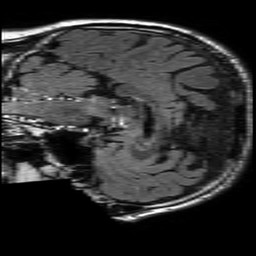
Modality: FLAIR
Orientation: sagittal
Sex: male
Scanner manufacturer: philips
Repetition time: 11 s
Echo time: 0.125 s